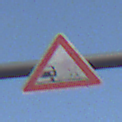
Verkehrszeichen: SplittSchotter
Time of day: MorningAfternoon
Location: Outdoor (RoadRail)
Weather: PartlyCloudy
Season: NotSpecified
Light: Natural